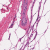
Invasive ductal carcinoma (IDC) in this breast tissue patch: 0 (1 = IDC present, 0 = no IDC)